Question: As you can see, this is a UITableView, when the user pull down, there is some white area appear, is this possible to limit the size of this area? Thanks.
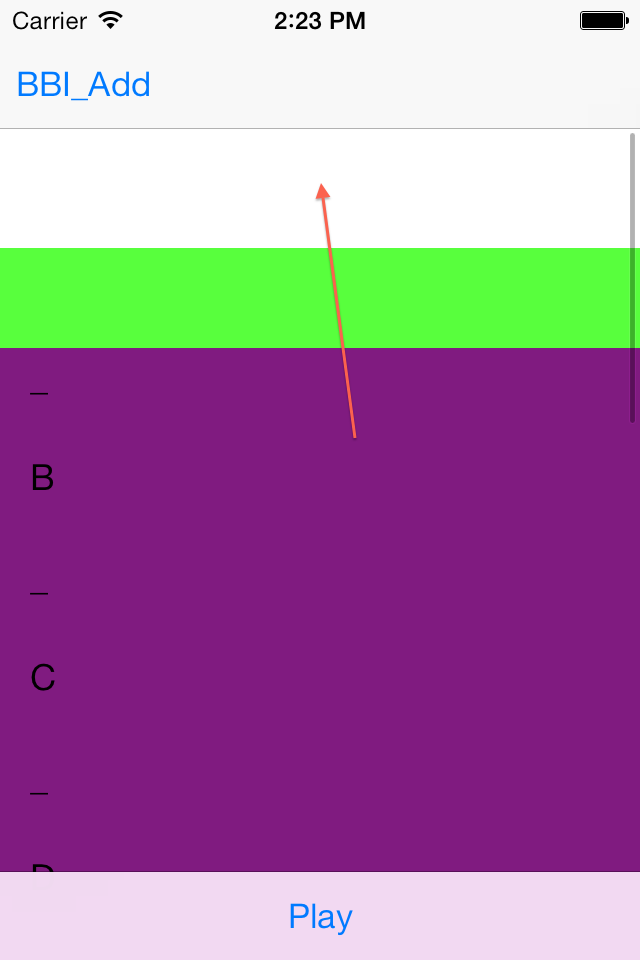
Answer: If your iOS6 project has no problem and the iOS7 project has this problem , I think you are find this property : 'self.automaticallyAdjustsScrollViewInsets = NO;'
This property is added by iOS7.
> automaticallyAdjustsScrollViewInsets Specifies whether or not the view
controller should automatically adjust its scroll view insets.@property(nonatomic, assign) BOOL automaticallyAdjustsScrollViewInsets
Discussion Default value is YES, which allows the view controller to
adjust its scroll view insets in response to the screen areas consumed
by the status bar, navigation bar, and toolbar or tab bar. Set to NO
if you want to manage scroll view inset adjustments yourself, such as
when there is more than one scroll view in the view hierarchy.Availability Available in iOS 7.0 and later.
I think you can add this : 'self.automaticallyAdjustsScrollViewInsets = NO;' in your 'viewController class' to solve this problem